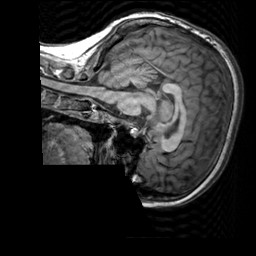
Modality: T1w
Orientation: sagittal
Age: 25
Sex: female
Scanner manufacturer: siemens
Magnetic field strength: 3 T
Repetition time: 2.3 s
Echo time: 0.00303 s